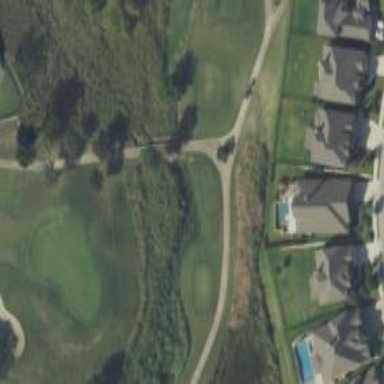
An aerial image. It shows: Path used for both walking and golf.